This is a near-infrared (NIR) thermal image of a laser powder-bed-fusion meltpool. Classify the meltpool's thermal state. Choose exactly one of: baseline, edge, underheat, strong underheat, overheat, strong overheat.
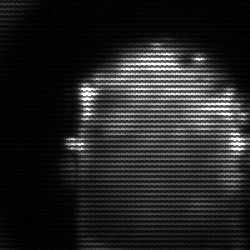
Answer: baseline